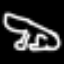
Label: frog